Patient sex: M
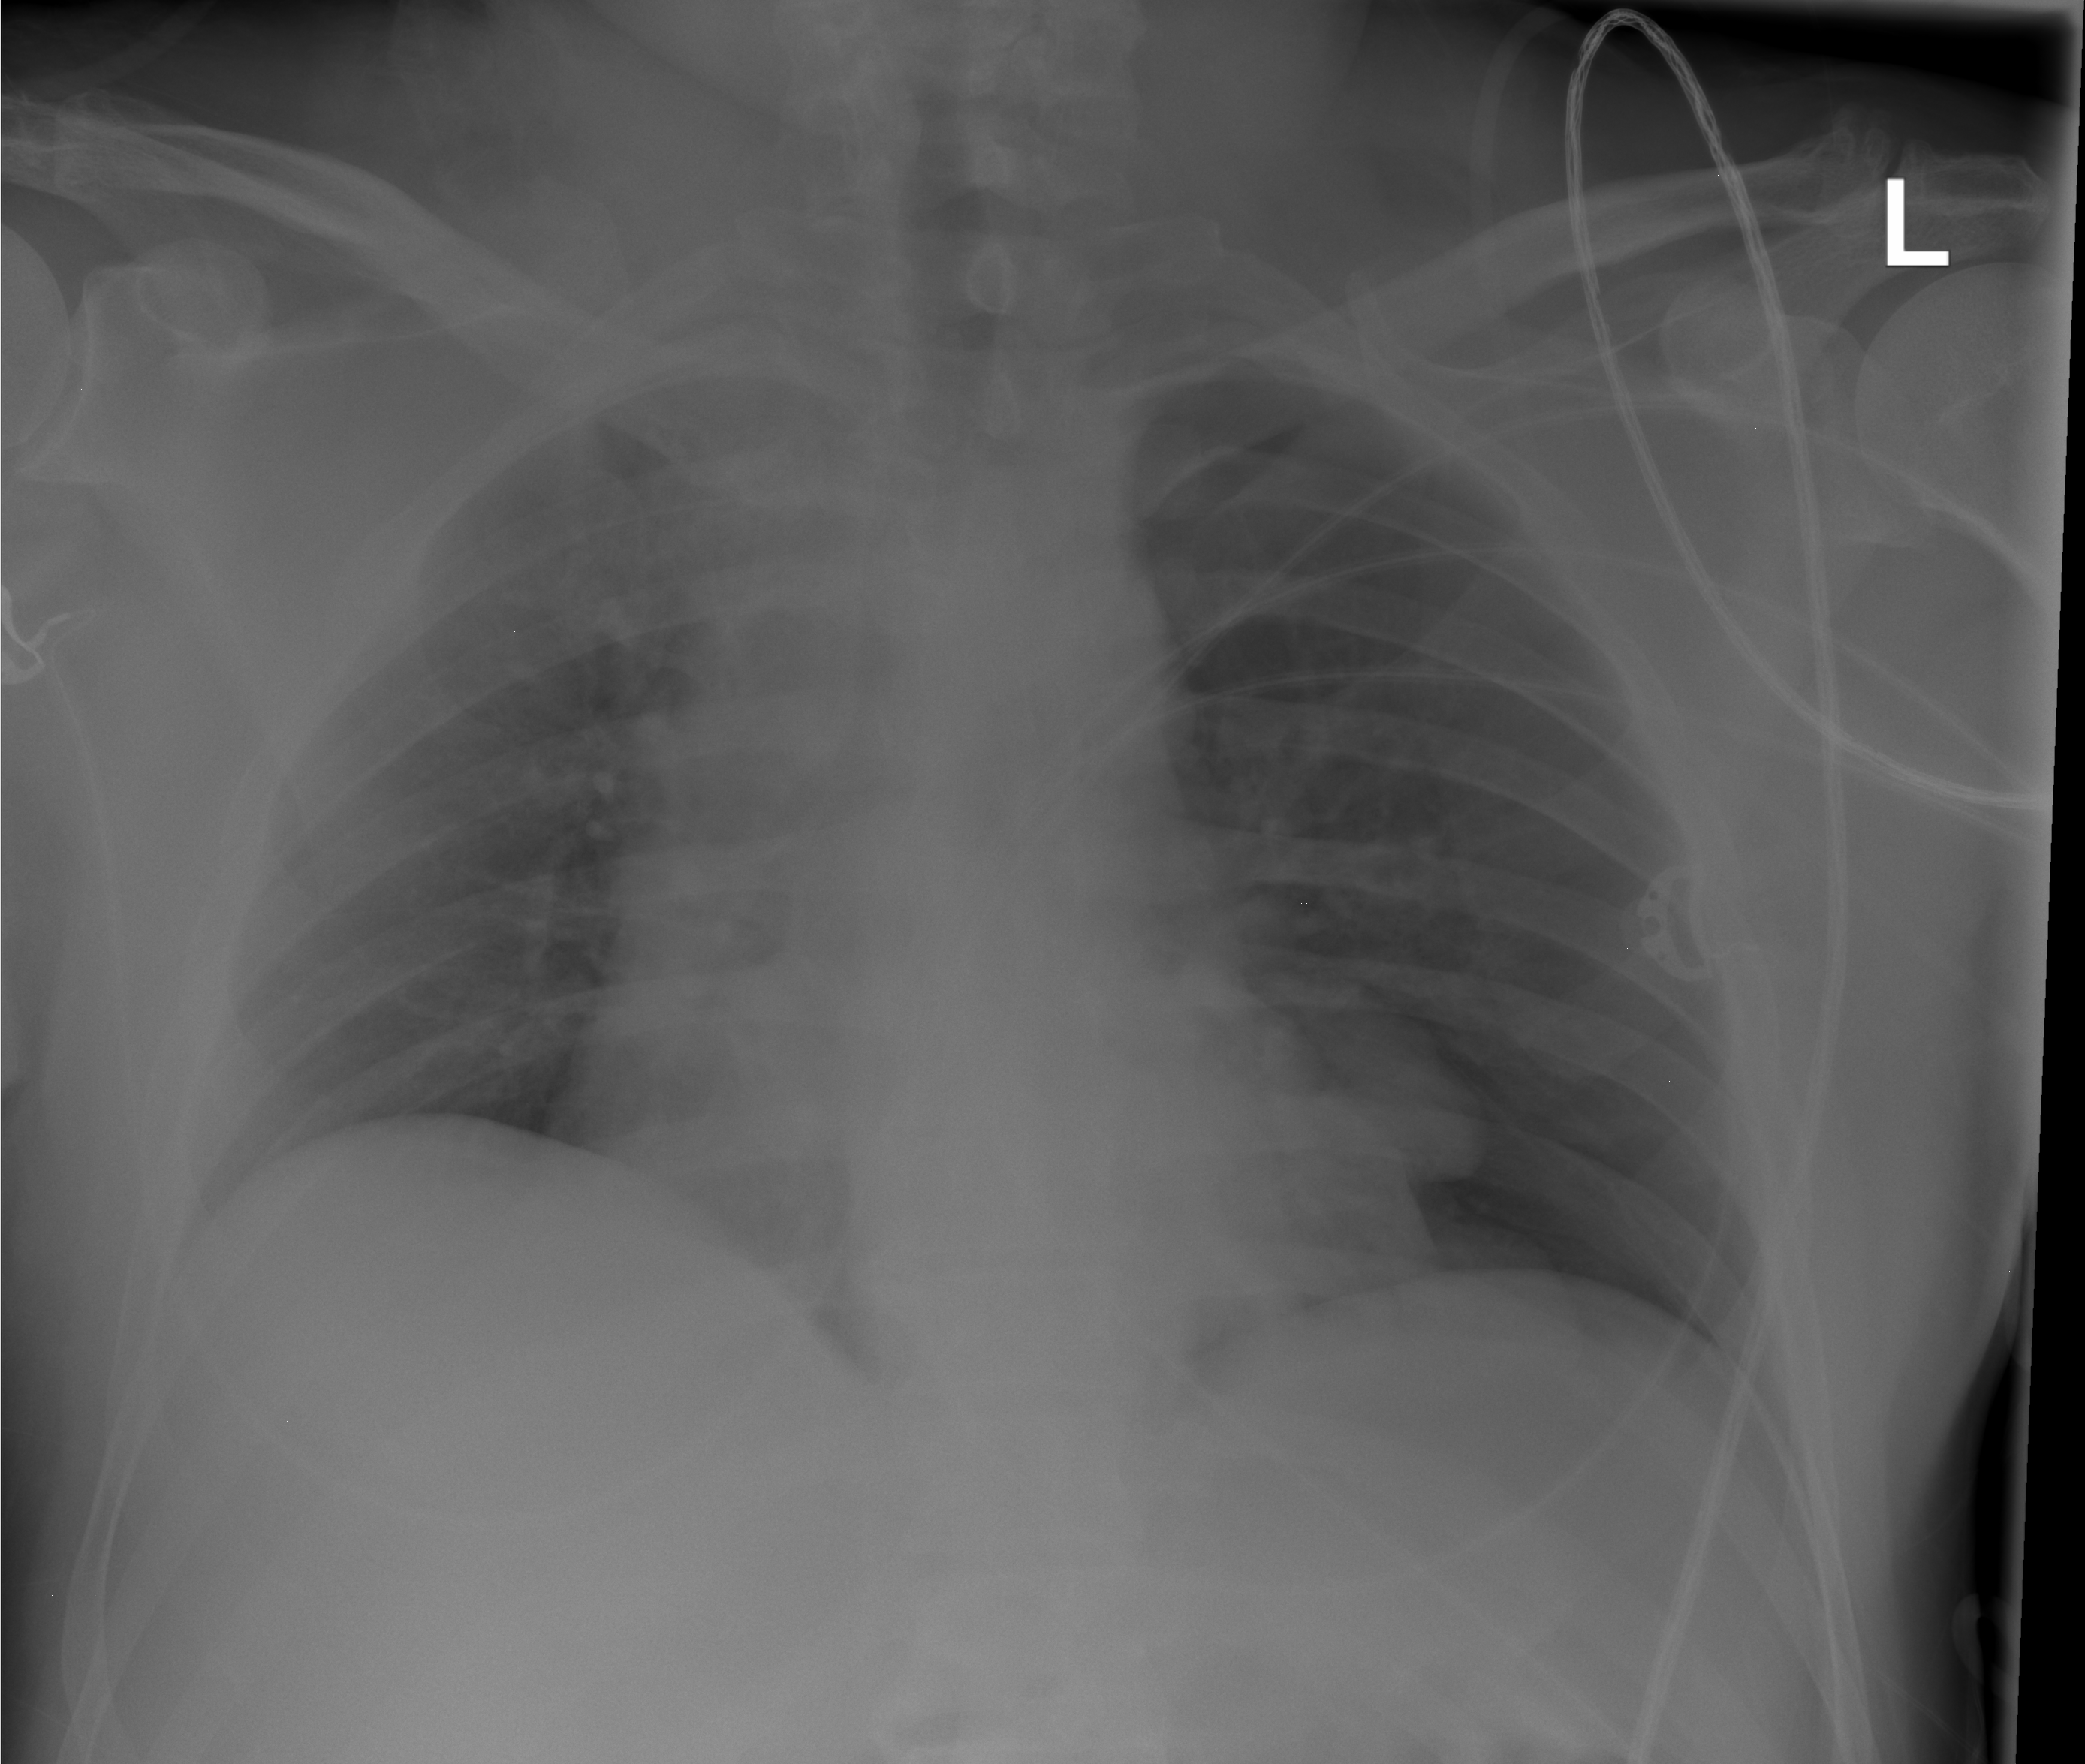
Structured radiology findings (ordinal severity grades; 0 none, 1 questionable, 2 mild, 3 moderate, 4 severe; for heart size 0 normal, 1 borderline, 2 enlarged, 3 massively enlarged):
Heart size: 1
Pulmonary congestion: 2
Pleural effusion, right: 0
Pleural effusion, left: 0
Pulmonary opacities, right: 0
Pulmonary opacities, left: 0
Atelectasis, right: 0
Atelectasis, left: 2